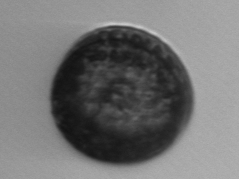
Label: Coscinodiscus